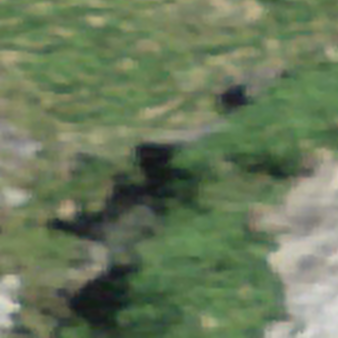
Label: other